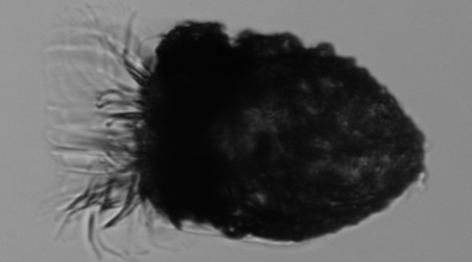
Label: Stenosemella_morphotype1